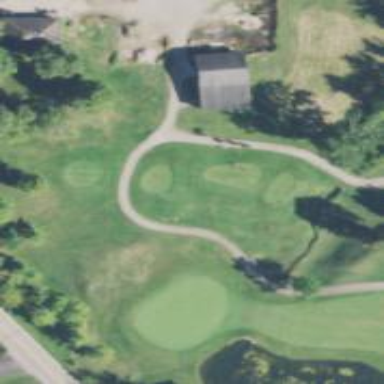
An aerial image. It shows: Service road used as golf cart path.